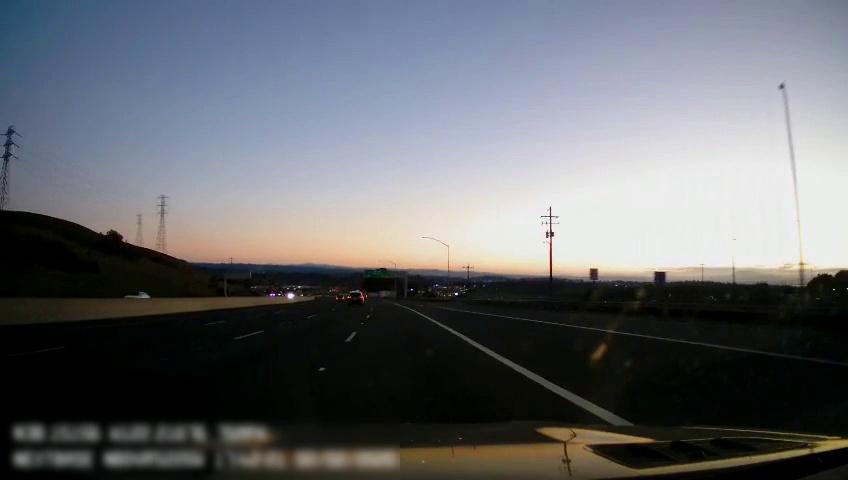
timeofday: Dusk/Dawn/Twilight
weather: Sunny
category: Drivable Space
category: Vehicles | SUV
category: Vehicles | Truck
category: Vehicles | Car
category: Lanes | Current Lane
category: Lanes | Current Lane
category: Lanes | Alternate Lane
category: Lanes | Alternate Lane
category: Lanes | Alternate Lane
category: Traffic | Signs